Interaction volume radius: 10 \u00c5
Interaction volume height: 25 \u00c5
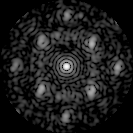
Disorder parameter: 0.5246